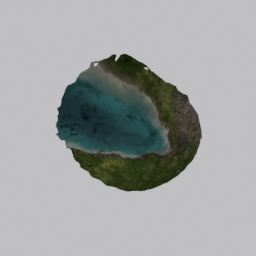
Label: nature